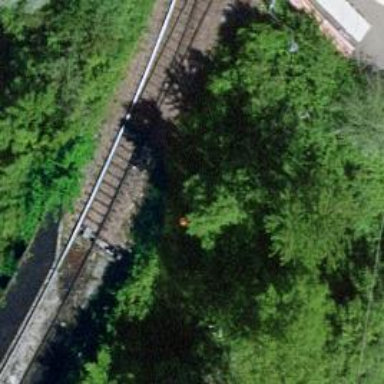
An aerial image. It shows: Railway switch.